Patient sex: M
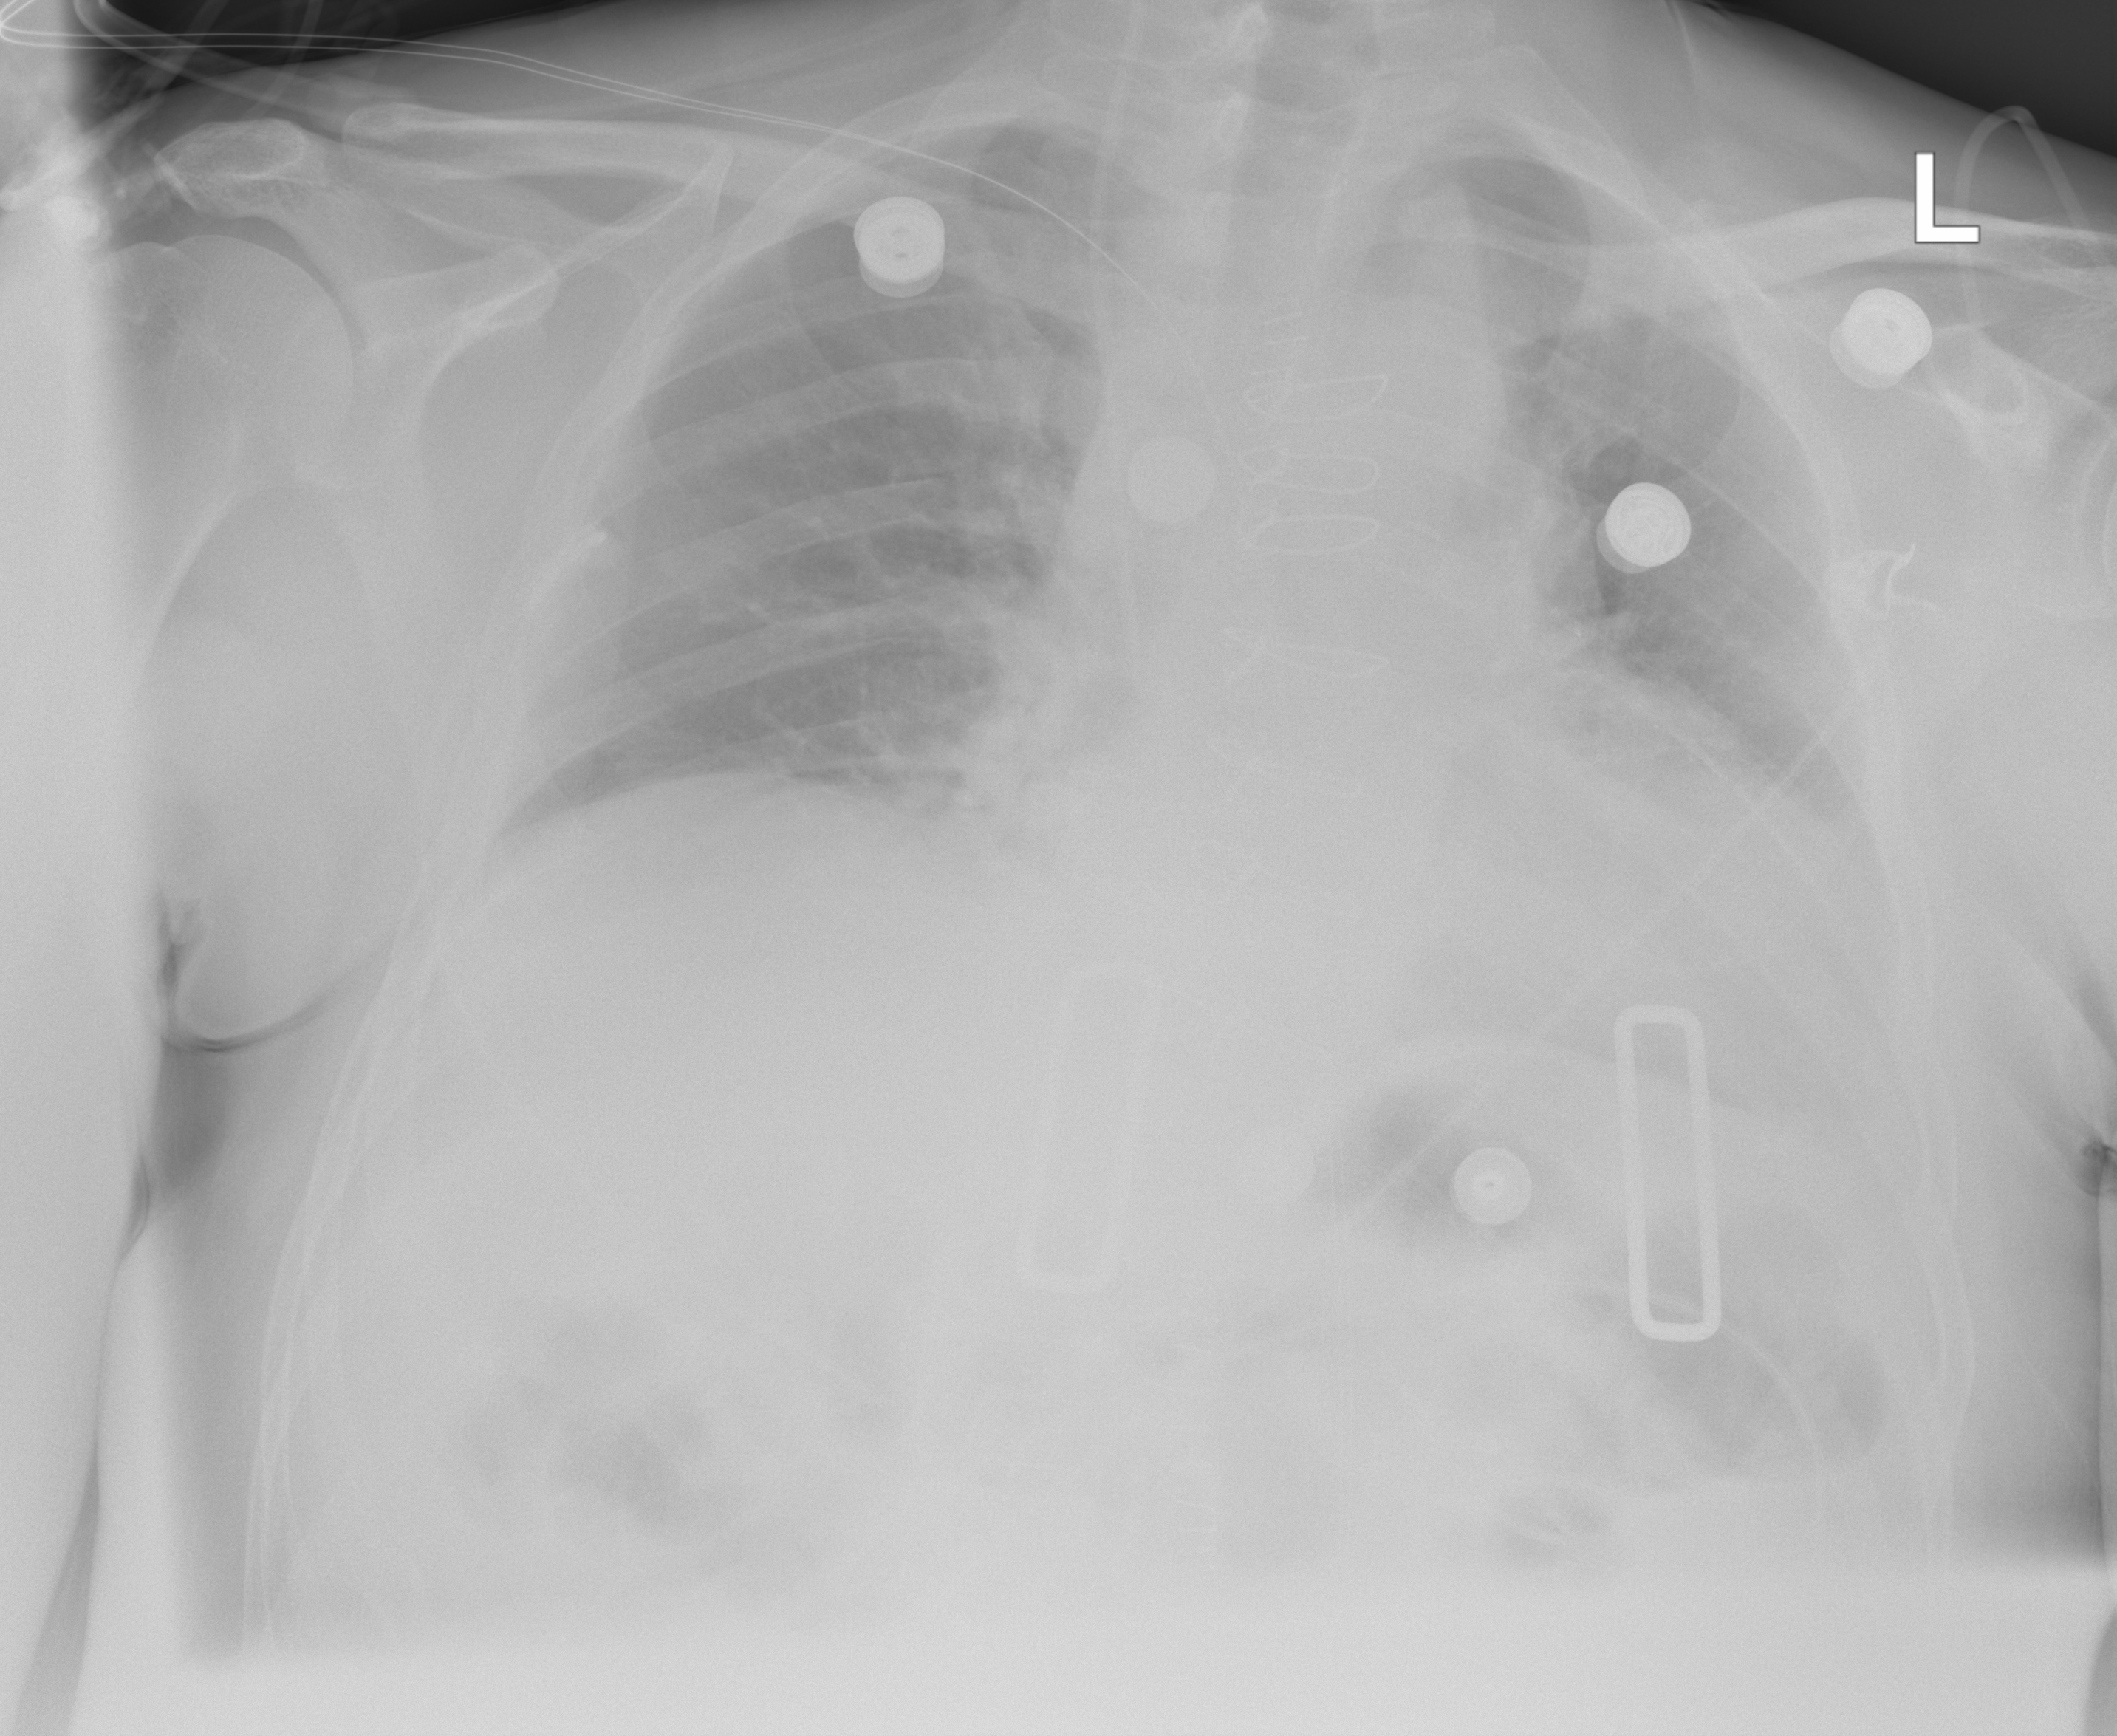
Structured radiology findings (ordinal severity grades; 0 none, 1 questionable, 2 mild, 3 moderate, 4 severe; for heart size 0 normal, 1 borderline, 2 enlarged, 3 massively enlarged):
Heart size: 2
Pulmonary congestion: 2
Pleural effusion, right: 0
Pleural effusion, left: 2
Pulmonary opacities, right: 0
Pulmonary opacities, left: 0
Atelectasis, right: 1
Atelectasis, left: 2